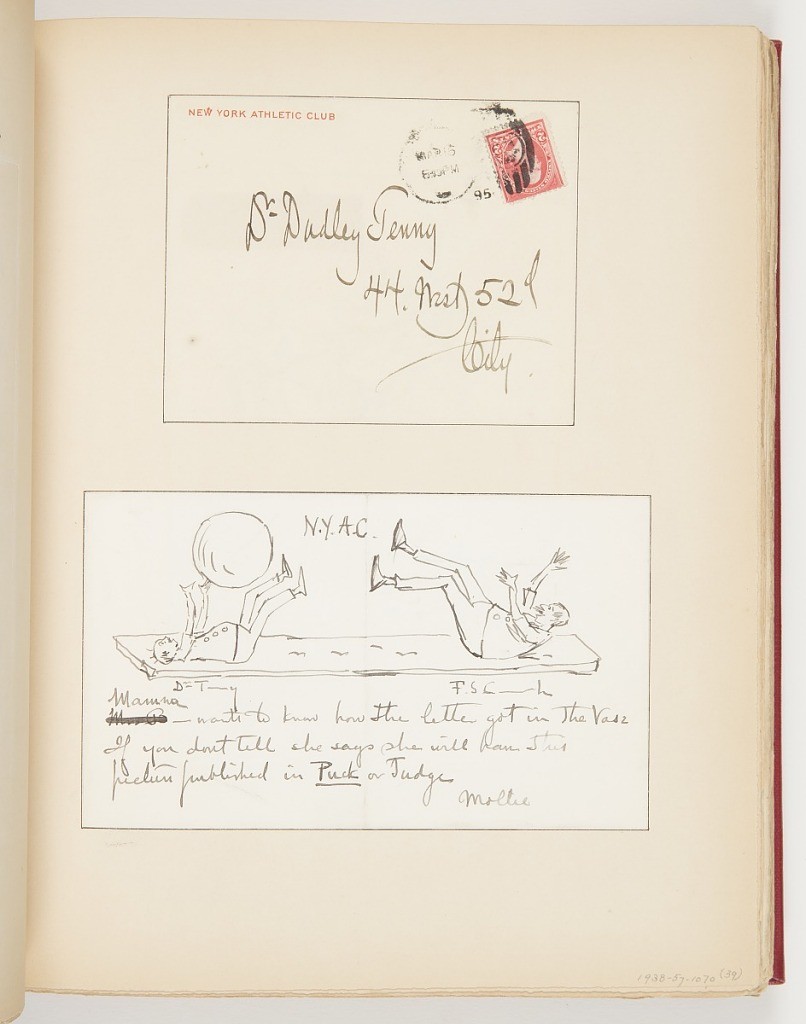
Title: Letter to Dr. Dudley Tenney
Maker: Mary Leland Bloomer, American, 1880–1971
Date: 1895
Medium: Pen and brown ink on paper
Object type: Ephemera
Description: Above: Envelope addressed to Dr. Dudley Tenney.
Below: Letter with sketch of two men on their backs on a mat, passing ball between them.